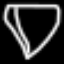
Label: diamond